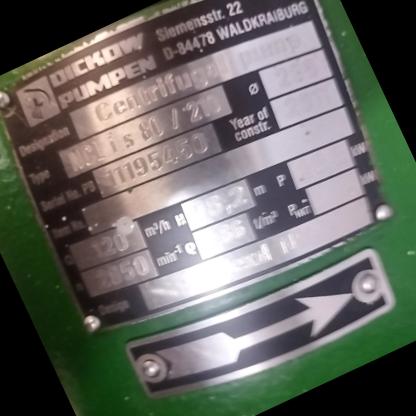
Klasa: tabliczka-znamionowa